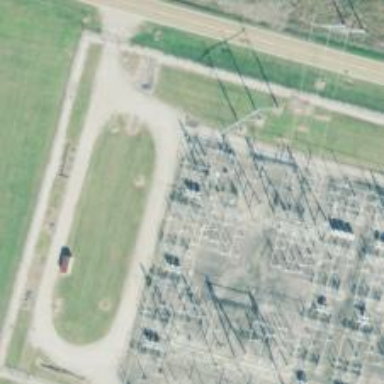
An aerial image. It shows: Switch used for power control.